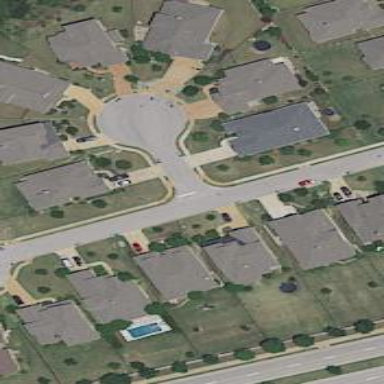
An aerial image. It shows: Residential road.